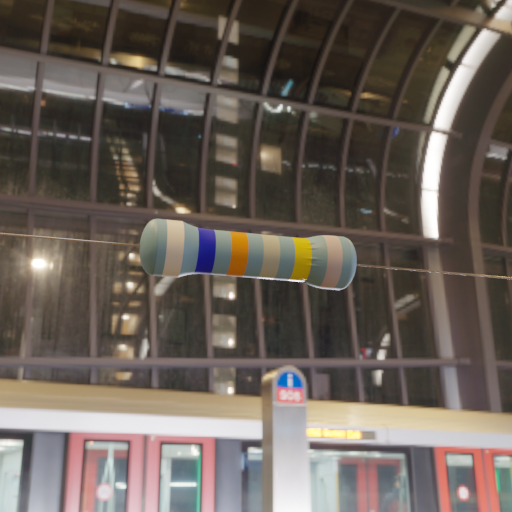
Resistor colour bands (in order): white, blue, orange, silver, yellow, silver